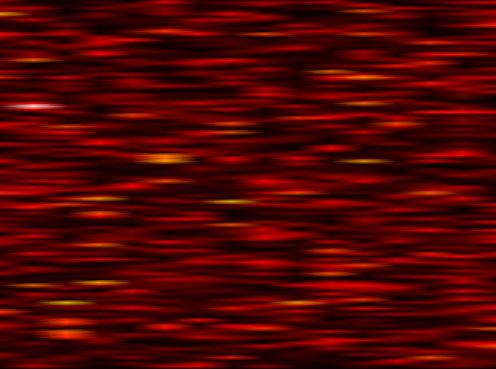
Label: FOFDM